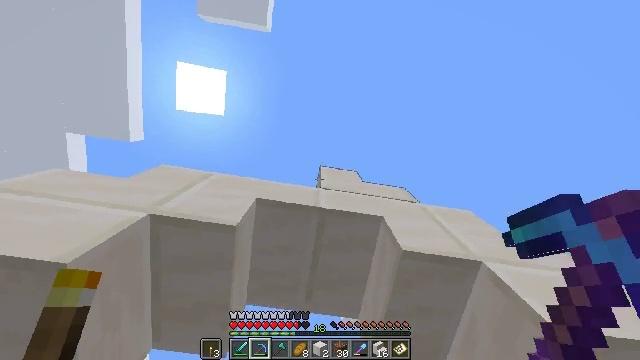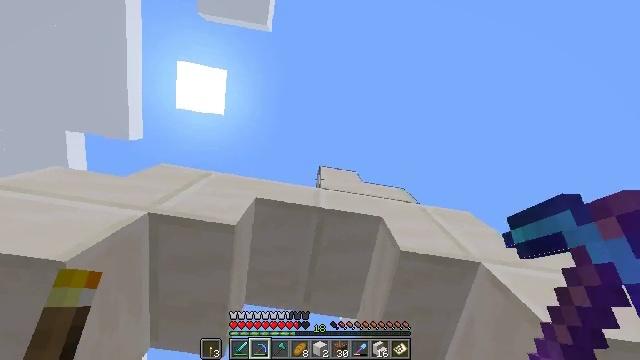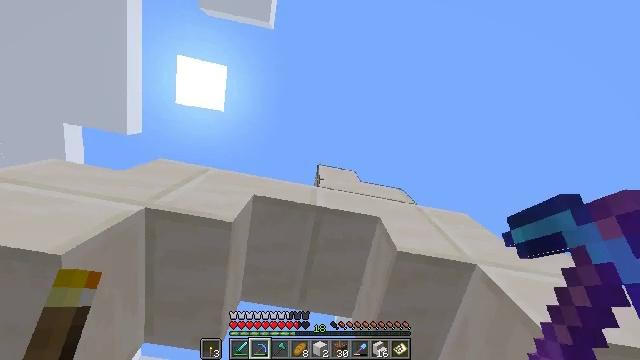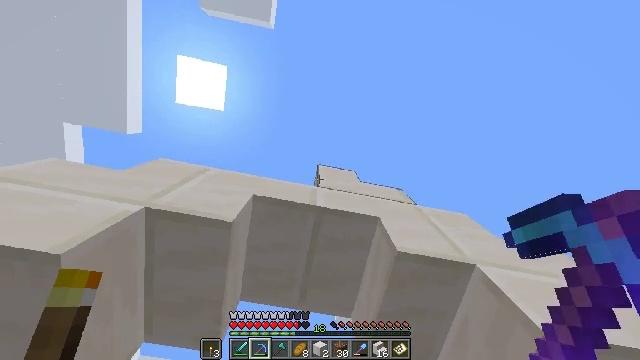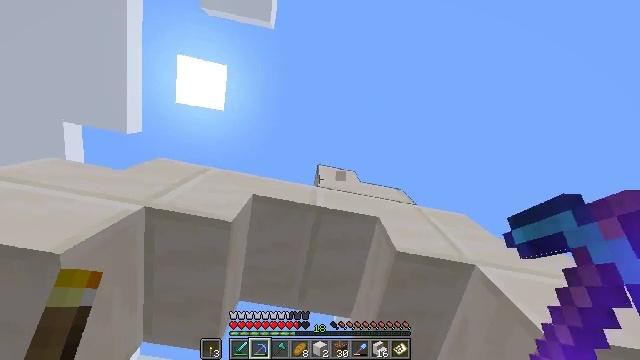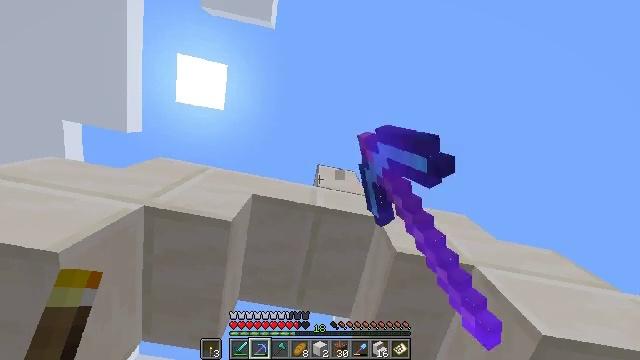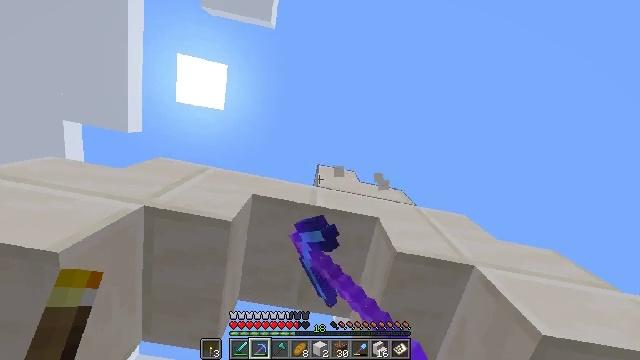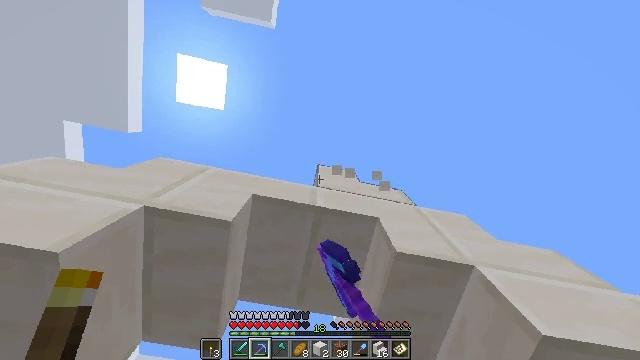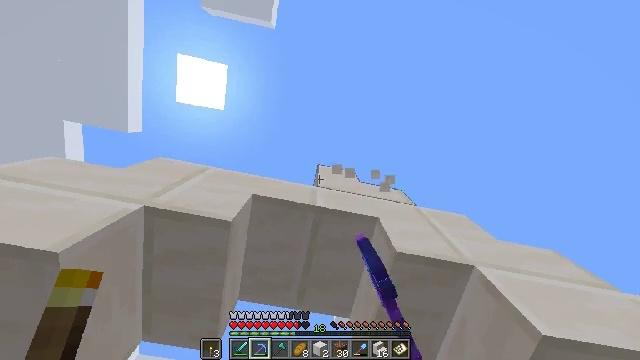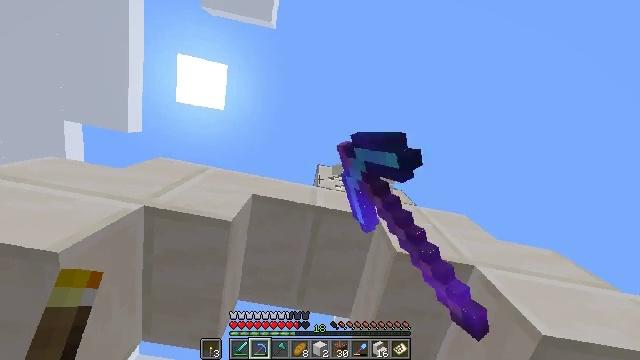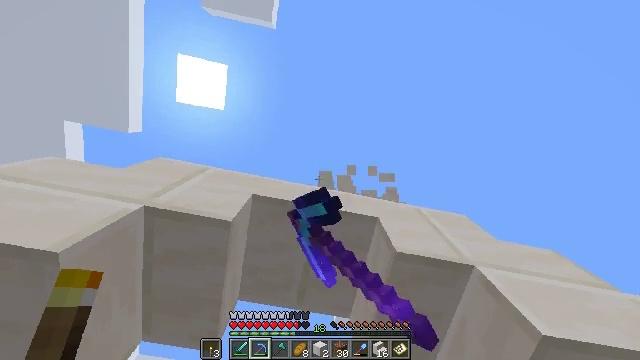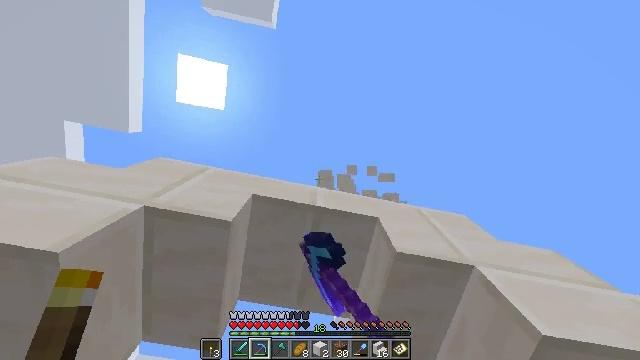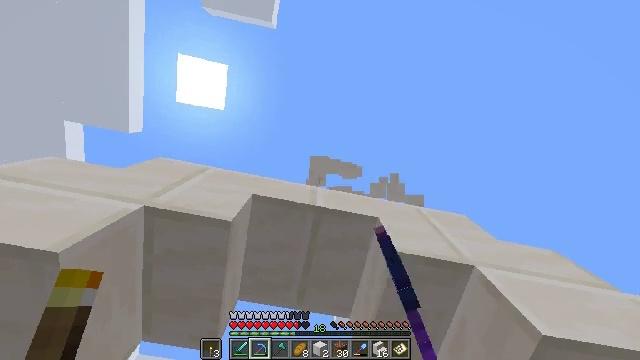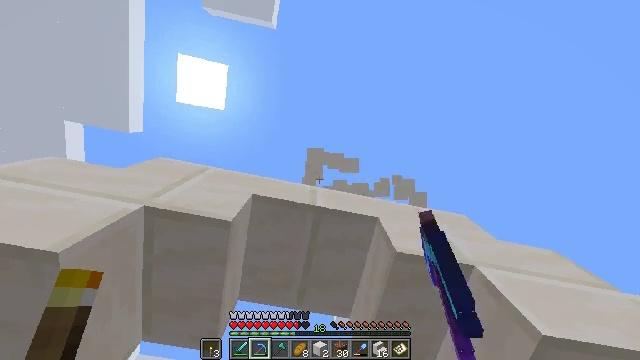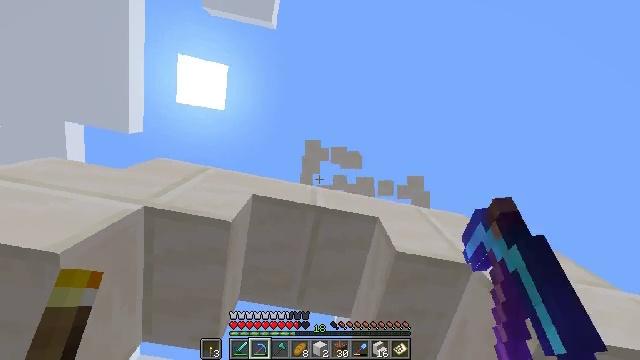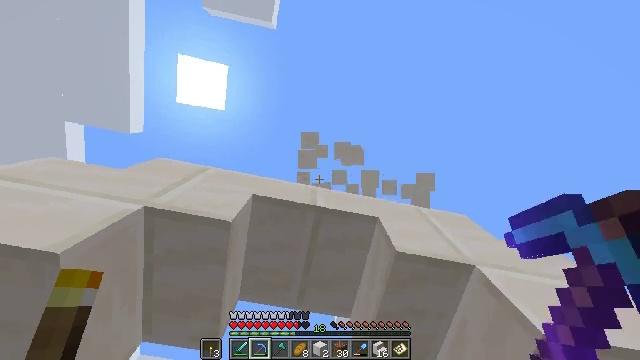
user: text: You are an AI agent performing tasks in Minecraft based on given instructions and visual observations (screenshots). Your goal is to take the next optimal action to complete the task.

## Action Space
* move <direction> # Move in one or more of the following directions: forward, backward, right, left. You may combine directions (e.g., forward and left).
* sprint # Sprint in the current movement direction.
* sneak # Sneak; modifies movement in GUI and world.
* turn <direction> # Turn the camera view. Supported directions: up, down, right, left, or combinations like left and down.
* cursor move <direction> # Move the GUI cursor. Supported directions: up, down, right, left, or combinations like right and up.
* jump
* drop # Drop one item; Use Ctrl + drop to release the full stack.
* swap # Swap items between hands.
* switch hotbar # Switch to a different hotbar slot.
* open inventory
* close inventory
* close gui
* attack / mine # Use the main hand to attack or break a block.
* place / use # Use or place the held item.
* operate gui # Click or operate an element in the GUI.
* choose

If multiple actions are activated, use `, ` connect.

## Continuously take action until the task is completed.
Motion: motion action
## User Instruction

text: Destroy the quartz stairs to collect them.
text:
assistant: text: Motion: no_op
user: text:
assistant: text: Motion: turn right
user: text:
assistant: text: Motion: no_op
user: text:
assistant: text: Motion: attack / mine
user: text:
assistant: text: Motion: attack / mine
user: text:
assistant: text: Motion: attack / mine
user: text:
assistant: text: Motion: attack / mine
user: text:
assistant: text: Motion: attack / mine
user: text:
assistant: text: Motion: attack / mine
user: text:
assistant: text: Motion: attack / mine
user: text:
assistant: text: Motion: attack / mine
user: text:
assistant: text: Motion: no_op
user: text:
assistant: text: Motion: no_op
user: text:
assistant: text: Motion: no_op
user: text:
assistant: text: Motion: no_op
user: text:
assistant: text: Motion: no_op
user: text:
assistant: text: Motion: no_op
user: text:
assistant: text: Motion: turn left and down
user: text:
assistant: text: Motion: move forward, turn down, jump
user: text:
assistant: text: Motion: move forward, turn down, jump
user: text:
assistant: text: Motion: move forward, turn down, jump
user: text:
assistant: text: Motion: move forward, turn right and down, jump
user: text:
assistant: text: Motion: move forward, jump
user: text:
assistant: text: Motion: no_op
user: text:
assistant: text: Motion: no_op
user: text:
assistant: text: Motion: no_op
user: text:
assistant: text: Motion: no_op
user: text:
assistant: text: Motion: no_op
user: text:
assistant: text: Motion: no_op
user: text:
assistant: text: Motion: no_op